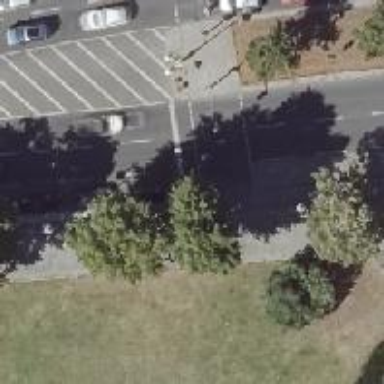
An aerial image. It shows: Road with traffic signals.